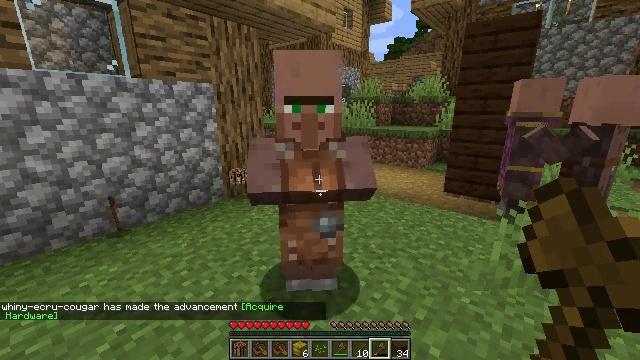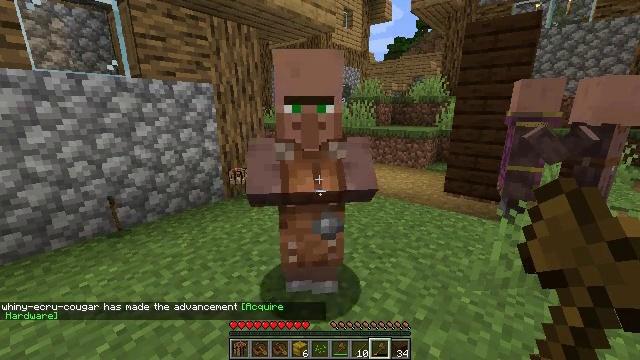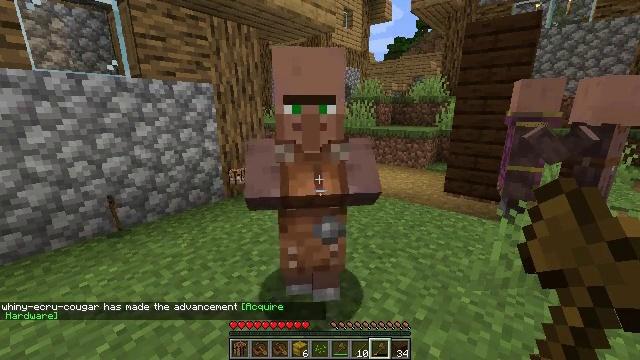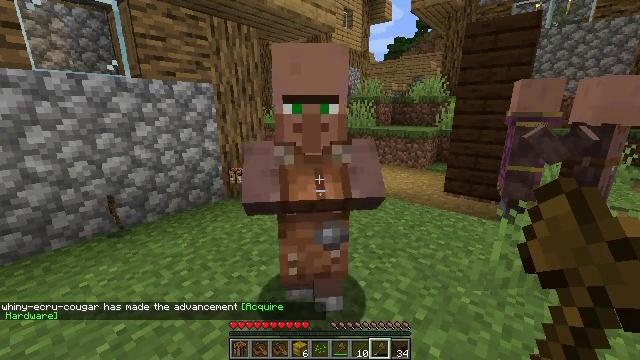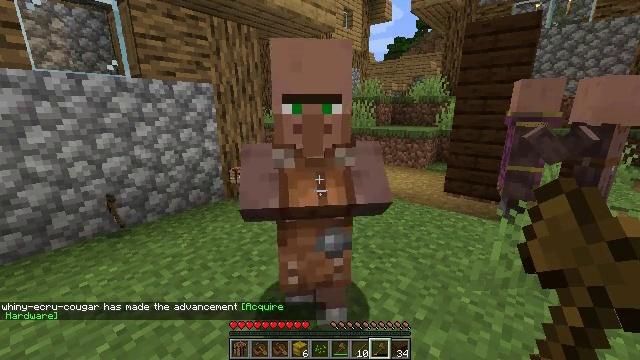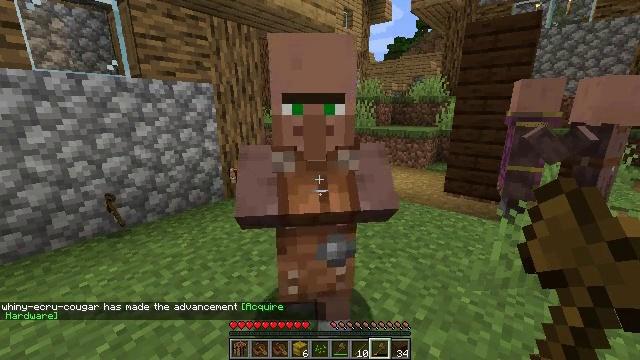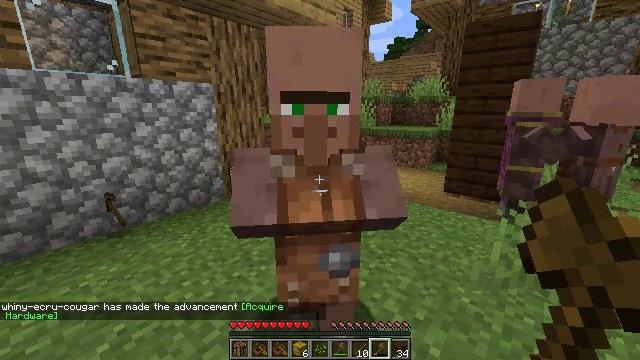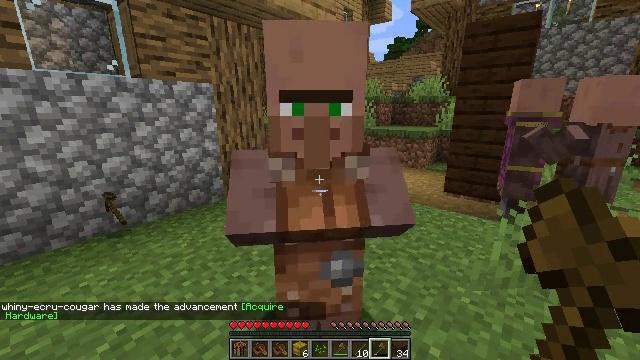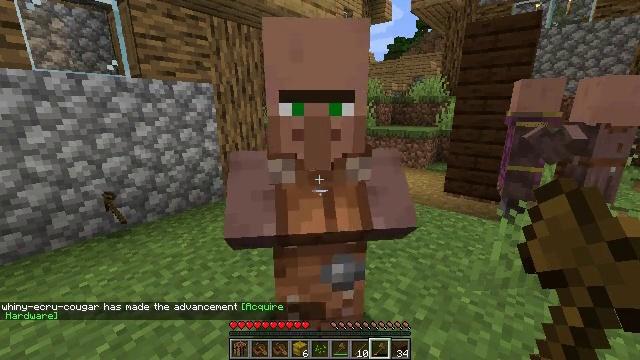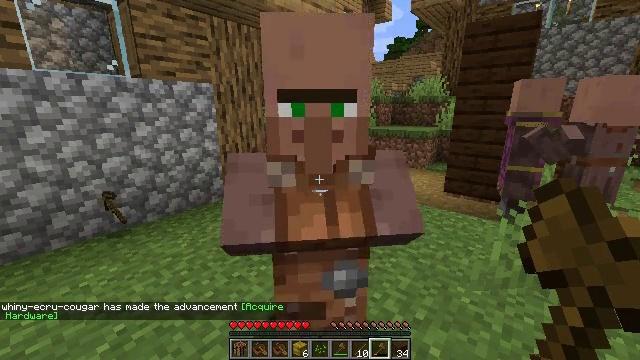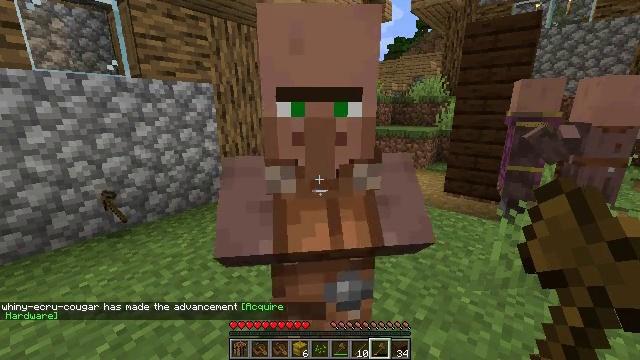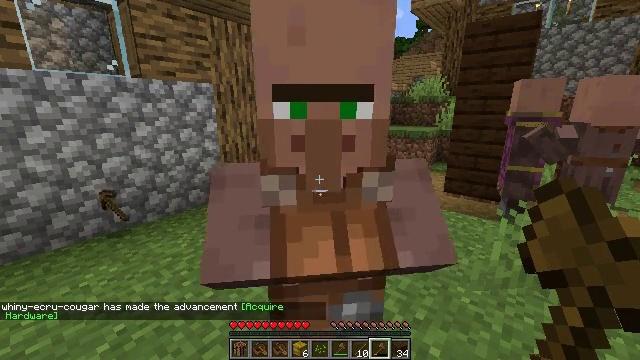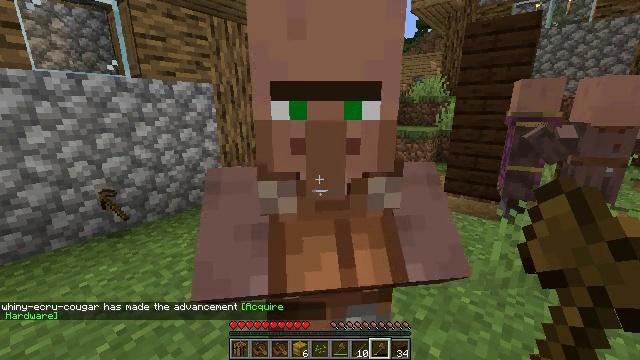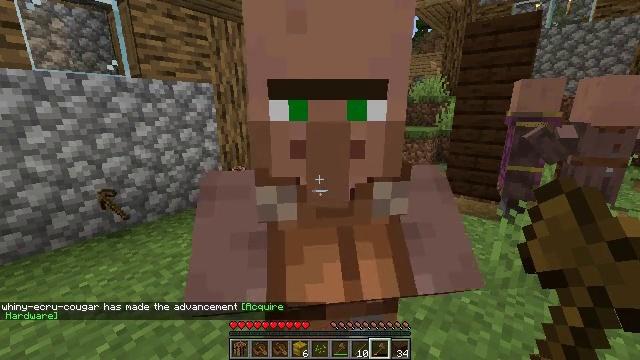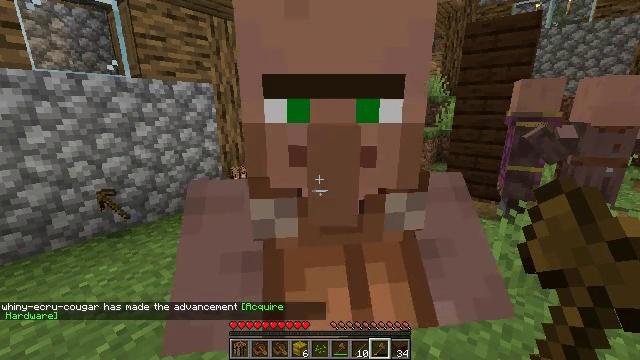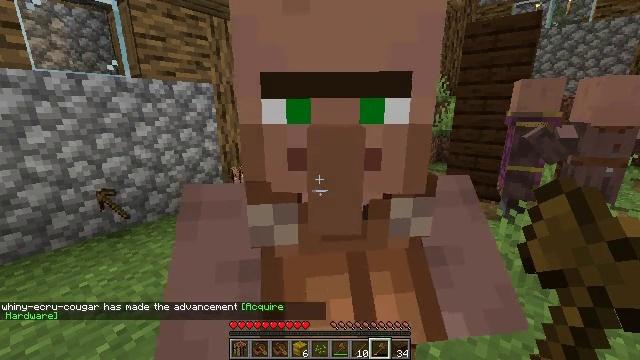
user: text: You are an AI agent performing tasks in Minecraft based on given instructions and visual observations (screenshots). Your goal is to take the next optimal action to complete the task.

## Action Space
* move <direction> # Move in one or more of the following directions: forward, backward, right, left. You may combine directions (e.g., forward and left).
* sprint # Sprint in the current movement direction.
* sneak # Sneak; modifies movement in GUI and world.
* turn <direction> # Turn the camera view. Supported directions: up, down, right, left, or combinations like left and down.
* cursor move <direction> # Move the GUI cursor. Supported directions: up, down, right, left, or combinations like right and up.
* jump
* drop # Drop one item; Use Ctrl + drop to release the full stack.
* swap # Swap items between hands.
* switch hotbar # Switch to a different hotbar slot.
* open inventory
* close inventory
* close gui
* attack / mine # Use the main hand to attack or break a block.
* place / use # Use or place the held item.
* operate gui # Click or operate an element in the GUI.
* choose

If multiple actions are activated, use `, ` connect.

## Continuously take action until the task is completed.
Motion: motion action
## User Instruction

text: Mine the white bed.
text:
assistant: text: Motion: no_op
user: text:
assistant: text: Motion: no_op
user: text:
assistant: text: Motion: no_op
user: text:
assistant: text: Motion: no_op
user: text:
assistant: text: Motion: no_op
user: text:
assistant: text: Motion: no_op
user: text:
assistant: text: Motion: no_op
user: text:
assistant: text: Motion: no_op
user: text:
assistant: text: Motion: no_op
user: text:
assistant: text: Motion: no_op
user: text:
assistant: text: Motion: no_op
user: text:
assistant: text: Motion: no_op
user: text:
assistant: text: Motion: no_op
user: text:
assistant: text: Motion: no_op
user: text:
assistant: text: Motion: no_op
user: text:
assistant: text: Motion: no_op
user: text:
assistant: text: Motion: no_op
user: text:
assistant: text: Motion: no_op
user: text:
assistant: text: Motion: no_op
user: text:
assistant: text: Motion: no_op
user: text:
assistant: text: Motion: no_op
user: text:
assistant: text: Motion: no_op
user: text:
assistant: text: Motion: no_op
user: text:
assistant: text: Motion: turn right and up
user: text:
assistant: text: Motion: turn right and up
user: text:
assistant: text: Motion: turn right and up
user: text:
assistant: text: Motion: turn right and up
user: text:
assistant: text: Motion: no_op
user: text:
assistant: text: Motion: no_op
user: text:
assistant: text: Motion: turn up